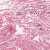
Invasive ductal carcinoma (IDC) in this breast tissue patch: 0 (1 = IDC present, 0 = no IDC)